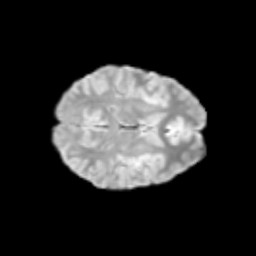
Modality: T2w
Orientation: axial
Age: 10
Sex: female
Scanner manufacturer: siemens
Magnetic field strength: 3 T
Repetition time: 3.8 s
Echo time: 0.07 s